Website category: university
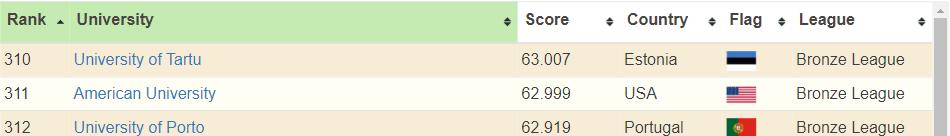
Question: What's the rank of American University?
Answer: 311

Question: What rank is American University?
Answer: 311

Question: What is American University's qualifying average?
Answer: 311

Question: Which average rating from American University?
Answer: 311

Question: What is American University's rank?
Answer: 311

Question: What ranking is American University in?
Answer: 311

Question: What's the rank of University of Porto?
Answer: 312

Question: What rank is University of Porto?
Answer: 312

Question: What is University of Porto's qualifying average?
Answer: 312

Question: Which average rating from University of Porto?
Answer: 312

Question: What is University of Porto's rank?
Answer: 312

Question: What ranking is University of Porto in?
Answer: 312

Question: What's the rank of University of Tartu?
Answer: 310

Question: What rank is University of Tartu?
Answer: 310

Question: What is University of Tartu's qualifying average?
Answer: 310

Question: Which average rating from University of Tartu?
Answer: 310

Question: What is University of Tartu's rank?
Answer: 310

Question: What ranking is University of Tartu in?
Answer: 310

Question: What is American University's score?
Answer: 62.999

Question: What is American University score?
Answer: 62.999

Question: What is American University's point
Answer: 62.999

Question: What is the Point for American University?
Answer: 62.999

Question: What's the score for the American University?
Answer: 62.999

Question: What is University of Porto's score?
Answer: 62.919

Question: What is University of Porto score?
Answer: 62.919

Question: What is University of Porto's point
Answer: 62.919

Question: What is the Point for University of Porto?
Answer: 62.919

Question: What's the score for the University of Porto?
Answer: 62.919

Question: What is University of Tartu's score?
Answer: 63.007

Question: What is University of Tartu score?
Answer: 63.007

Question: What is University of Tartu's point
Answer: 63.007

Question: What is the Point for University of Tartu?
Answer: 63.007

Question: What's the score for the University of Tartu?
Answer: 63.007

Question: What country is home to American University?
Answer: USA

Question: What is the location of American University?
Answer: USA

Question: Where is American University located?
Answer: USA

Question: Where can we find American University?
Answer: USA

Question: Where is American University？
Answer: USA

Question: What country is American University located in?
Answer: USA

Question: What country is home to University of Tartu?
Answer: Estonia

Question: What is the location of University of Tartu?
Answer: Estonia

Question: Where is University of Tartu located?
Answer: Estonia

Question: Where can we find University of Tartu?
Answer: Estonia

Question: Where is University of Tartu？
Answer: Estonia

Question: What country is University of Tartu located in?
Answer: Estonia

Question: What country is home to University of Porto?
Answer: Portugal

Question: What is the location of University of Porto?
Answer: Portugal

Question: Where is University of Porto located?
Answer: Portugal

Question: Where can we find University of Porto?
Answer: Portugal

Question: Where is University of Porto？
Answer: Portugal

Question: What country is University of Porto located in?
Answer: Portugal

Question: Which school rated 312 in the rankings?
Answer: University of Porto

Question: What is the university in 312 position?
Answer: University of Porto

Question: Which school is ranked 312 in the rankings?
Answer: University of Porto

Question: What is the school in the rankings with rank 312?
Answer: University of Porto

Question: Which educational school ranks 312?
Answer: University of Porto

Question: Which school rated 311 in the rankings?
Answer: American University

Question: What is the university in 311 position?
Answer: American University

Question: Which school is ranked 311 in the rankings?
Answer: American University

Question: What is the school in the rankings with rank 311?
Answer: American University

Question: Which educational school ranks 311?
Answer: American University

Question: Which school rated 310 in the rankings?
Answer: University of Tartu

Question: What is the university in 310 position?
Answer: University of Tartu

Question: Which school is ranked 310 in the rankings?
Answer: University of Tartu